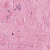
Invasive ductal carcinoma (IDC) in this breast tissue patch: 0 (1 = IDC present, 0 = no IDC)